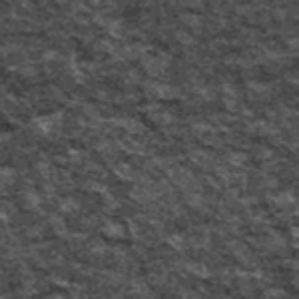
Label: frost